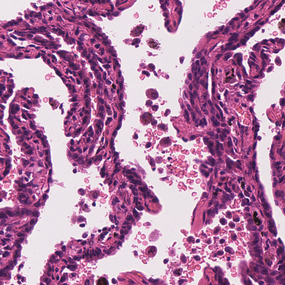
Tumor epithelial tissue: yes
Tumor-associated stroma tissue: yes
Normal tissue: no